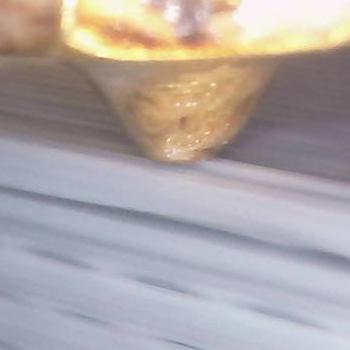
Flow rate: 56%